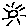
Label: sun